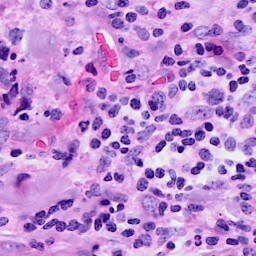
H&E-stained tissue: Breast